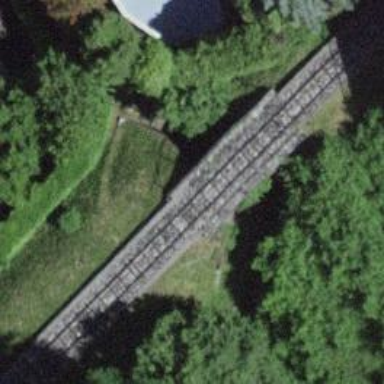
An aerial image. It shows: Single-track railway for funicular.